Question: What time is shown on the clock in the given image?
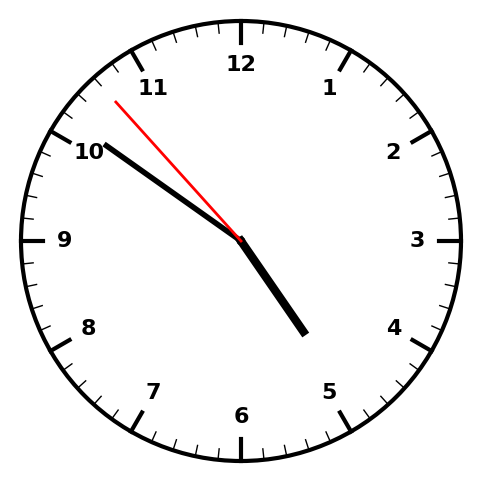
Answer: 04:50:53